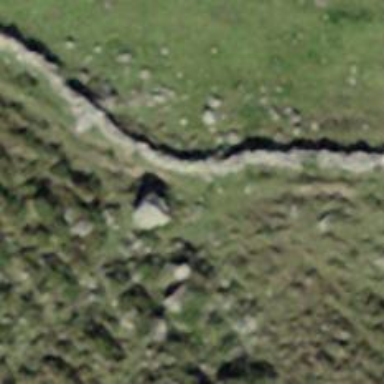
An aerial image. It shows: Wall barrier.